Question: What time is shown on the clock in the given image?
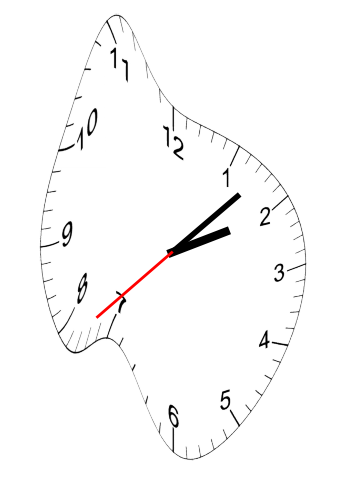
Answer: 02:07:38